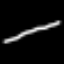
Label: line